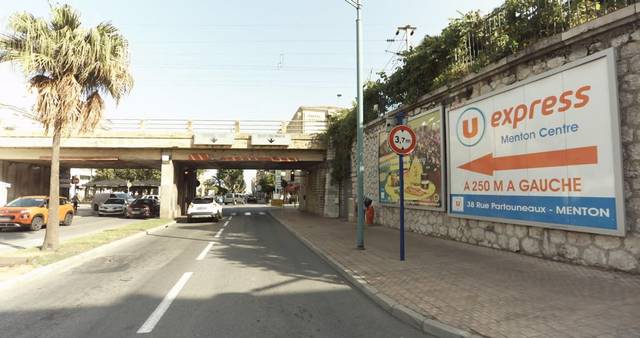
Region: France
Coordinates: 43.776, 7.495